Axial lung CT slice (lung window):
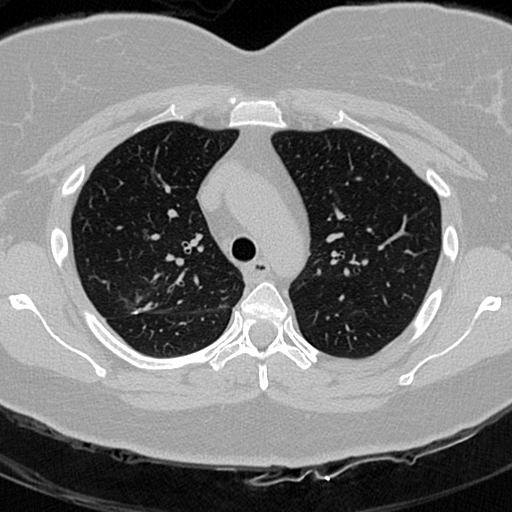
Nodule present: no